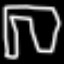
Label: pants